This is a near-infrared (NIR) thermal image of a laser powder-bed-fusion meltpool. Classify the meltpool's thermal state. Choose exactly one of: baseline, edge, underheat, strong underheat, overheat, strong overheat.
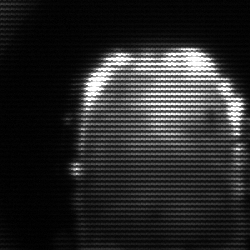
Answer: baseline